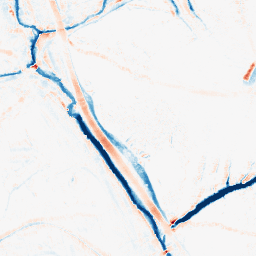
Category: morphological
Decomposition family: morphological_ellipse
Decomposition parameters: operation: average
width: 10
height: 10
Upsampling method: cubic_catmull_rom
Upsampling parameters: scale: 8
Upsampling scale: 8